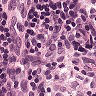
Metastatic tissue present: no